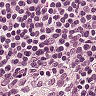
Metastatic tissue present: no